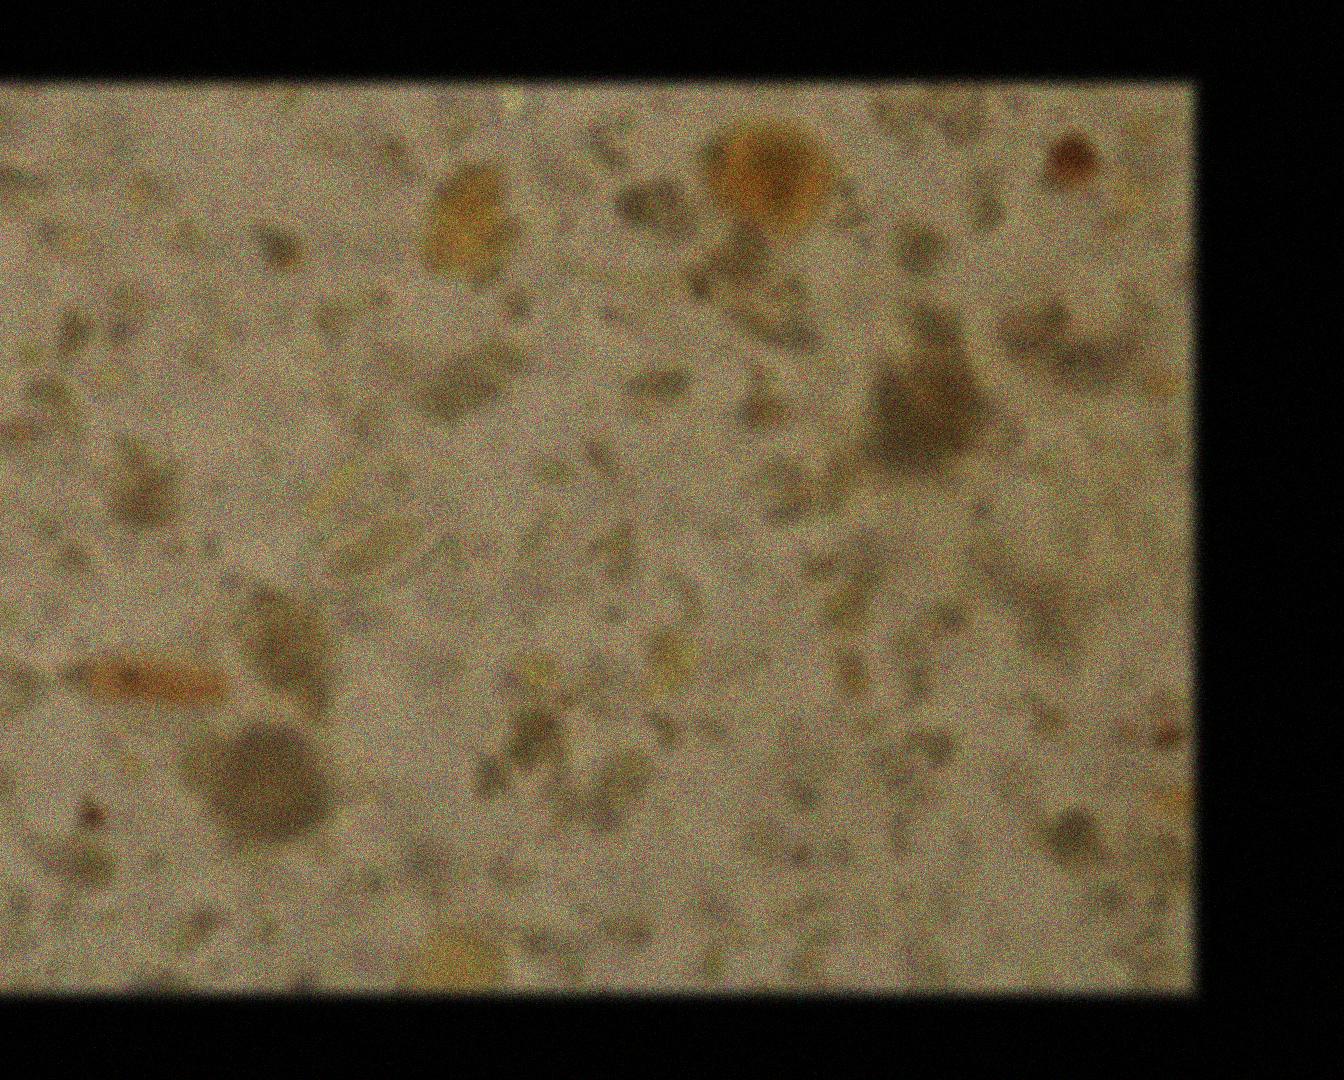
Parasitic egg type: Enterobius vermicularis